Question: What is the reading of this measurement?
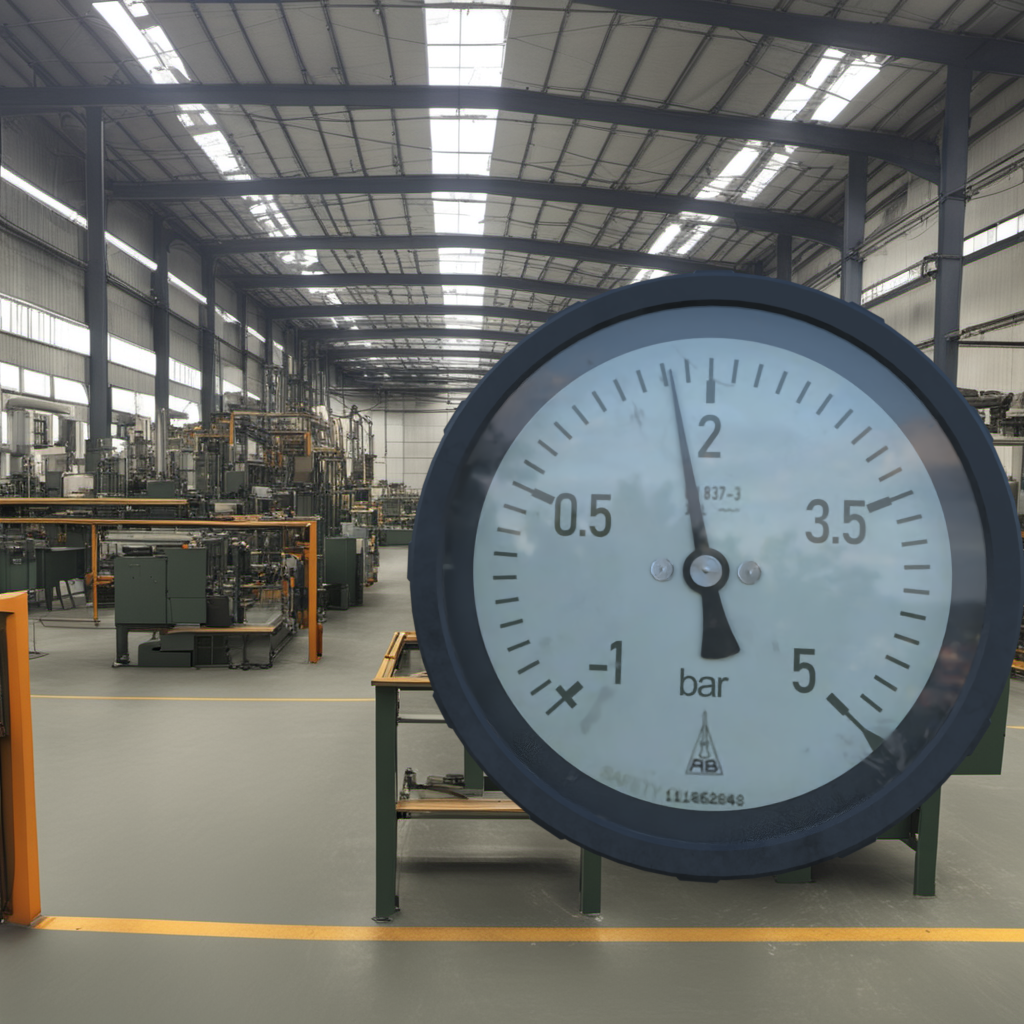
Answer: The result is 1.74
Question: What is the reading range of the measurement in the image?
Answer: The range is from -1 to 5
Question: What is the minimum and maximum value range of this measurement?
Answer: The minimum value is -1 and the maximum value is 5